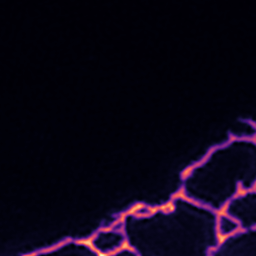
Label: Super-resolution ER image